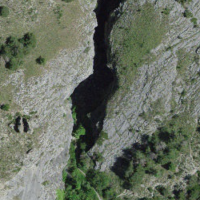
EUNIS habitat code: 48
Species observed at this site:
Veronica chamaedrys
Euplagia quadripunctaria
Nycticorax nycticorax